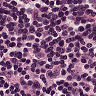
Metastatic tissue present: no